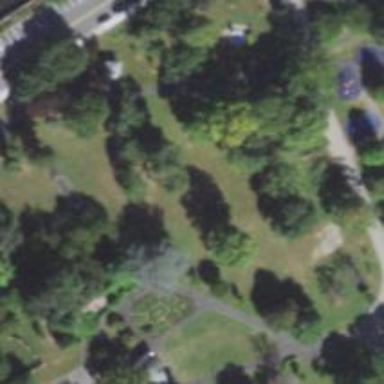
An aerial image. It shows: Lovely park for leisure and relaxation.